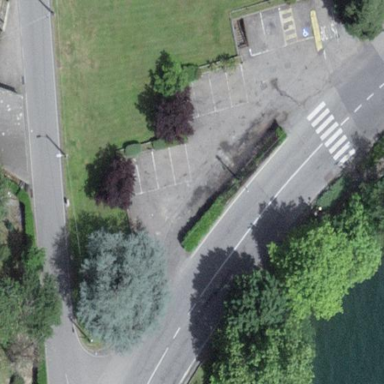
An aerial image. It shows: Parking area with surface.